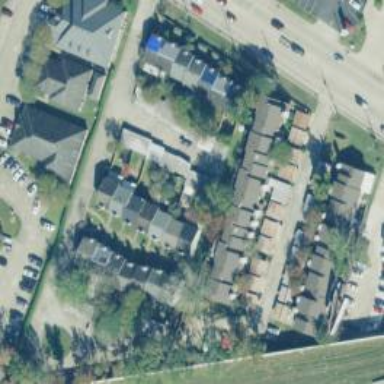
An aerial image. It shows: Residential area consisting of condominiums.